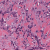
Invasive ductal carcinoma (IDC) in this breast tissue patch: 1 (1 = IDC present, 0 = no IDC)